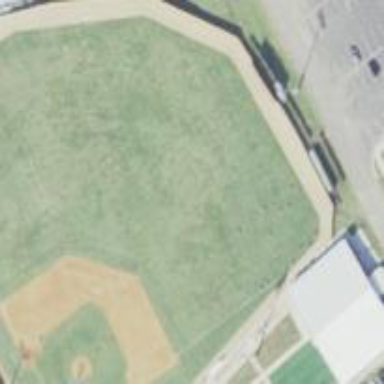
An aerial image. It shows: Baseball pitch for leisure and sports activities.